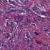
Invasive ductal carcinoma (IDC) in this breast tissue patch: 1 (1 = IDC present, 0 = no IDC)